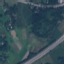
Land use / land cover class: Highway